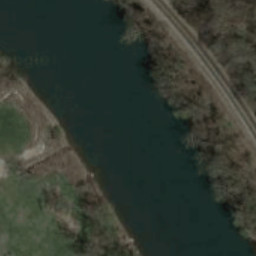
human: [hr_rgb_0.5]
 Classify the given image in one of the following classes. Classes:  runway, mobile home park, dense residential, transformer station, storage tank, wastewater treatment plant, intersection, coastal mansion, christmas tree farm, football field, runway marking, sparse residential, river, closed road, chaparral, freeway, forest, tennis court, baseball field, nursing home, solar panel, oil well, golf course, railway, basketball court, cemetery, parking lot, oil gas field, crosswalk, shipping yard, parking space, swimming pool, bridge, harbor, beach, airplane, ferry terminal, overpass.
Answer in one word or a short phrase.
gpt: river